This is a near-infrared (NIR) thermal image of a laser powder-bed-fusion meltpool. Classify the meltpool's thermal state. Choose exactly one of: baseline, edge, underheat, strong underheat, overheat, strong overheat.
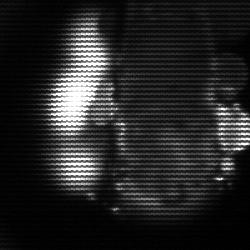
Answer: strong underheat